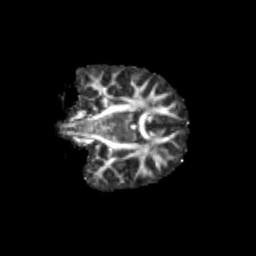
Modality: FA
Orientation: coronal
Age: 10
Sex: female
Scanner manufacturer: siemens
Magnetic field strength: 3 T
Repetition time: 3.8 s
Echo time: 0.07 s